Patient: sex M, age 53
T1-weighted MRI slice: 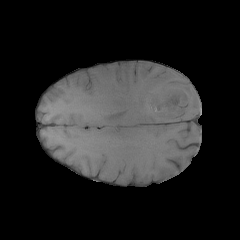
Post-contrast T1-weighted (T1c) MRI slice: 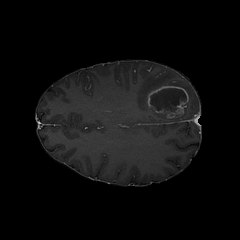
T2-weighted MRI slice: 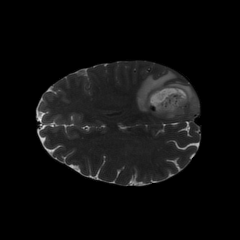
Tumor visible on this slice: yes
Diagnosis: Glioblastoma, IDH-wildtype
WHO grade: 4